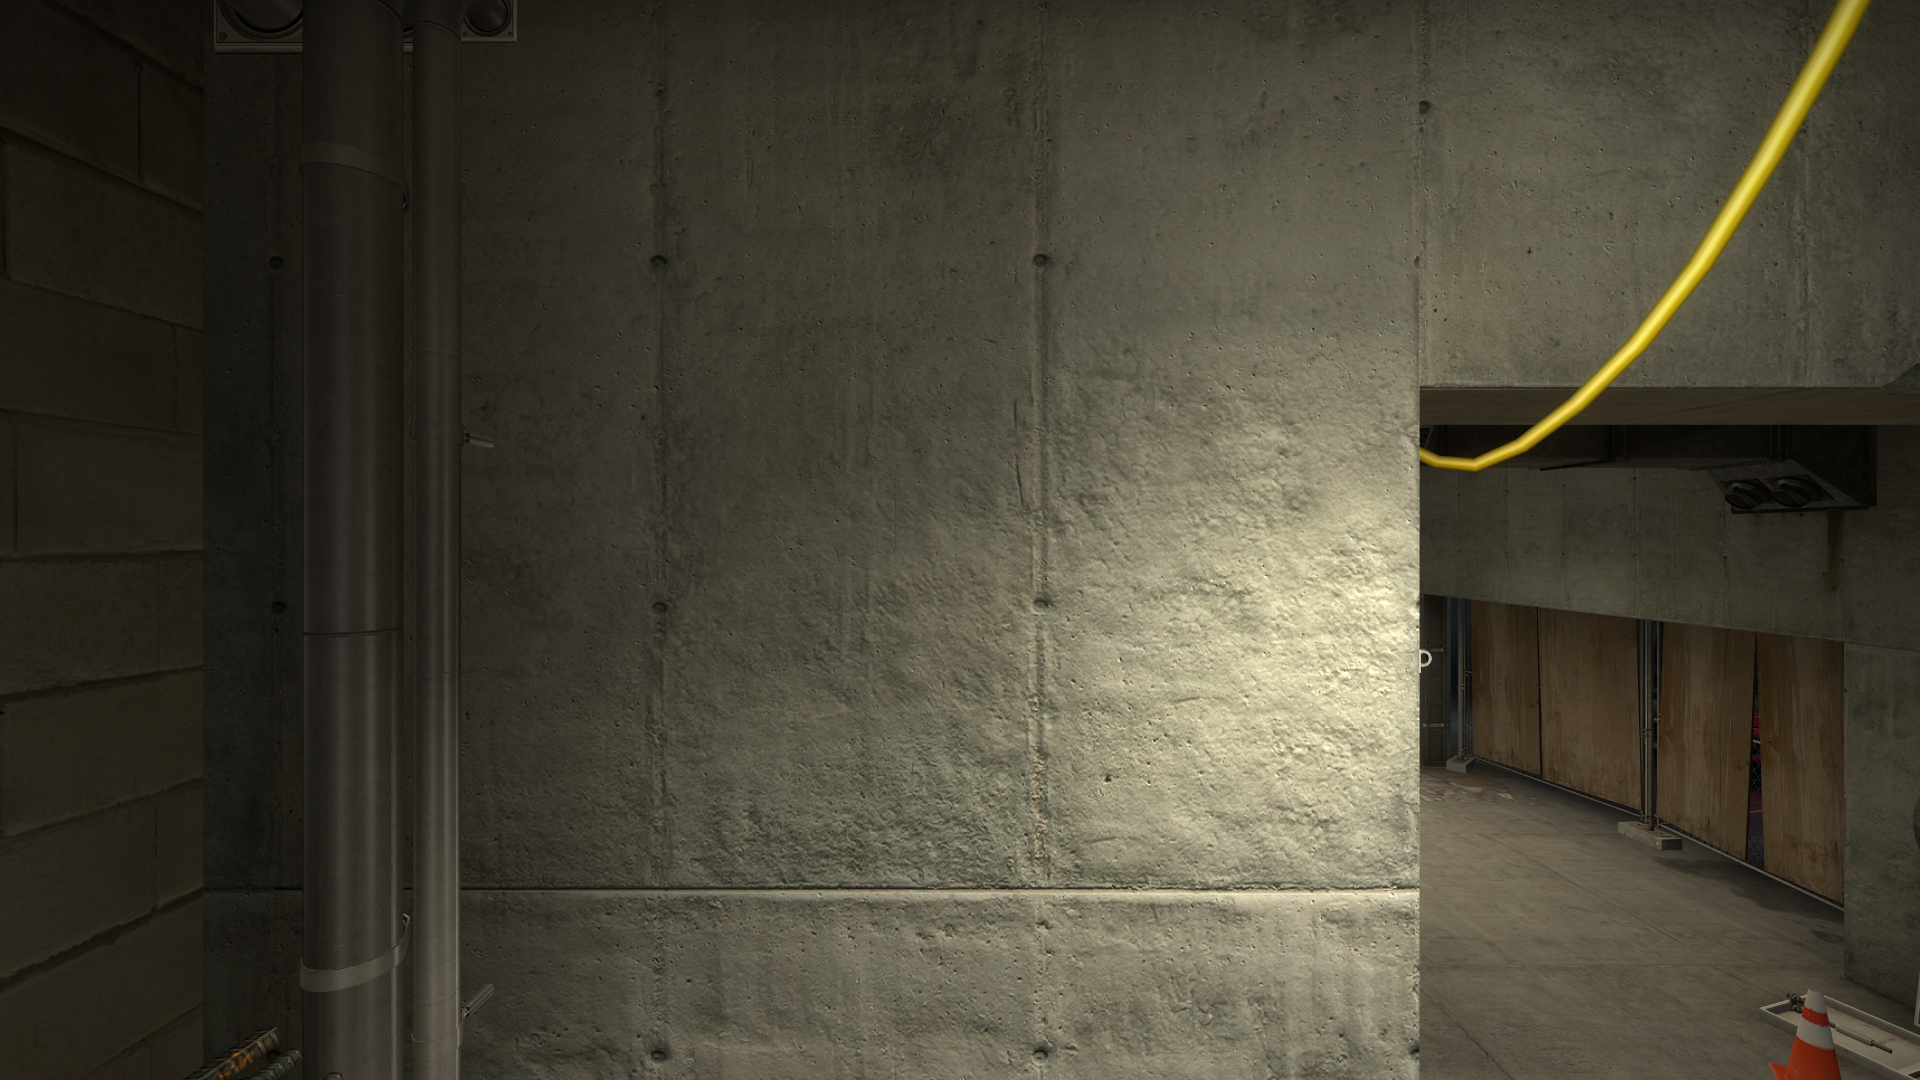
Map: de_vertigo